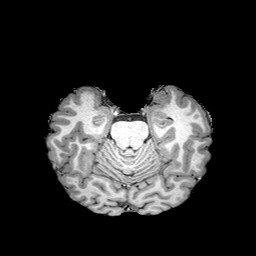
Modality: T1w
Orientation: coronal
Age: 30
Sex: male
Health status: healthy